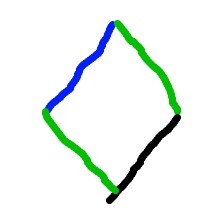
Shape: rhombus